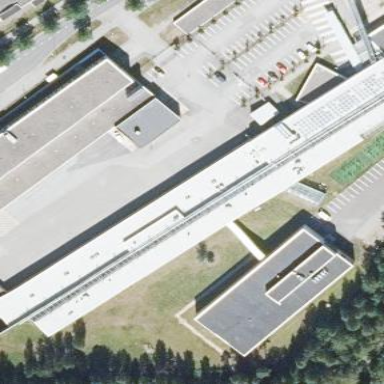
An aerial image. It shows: College building.